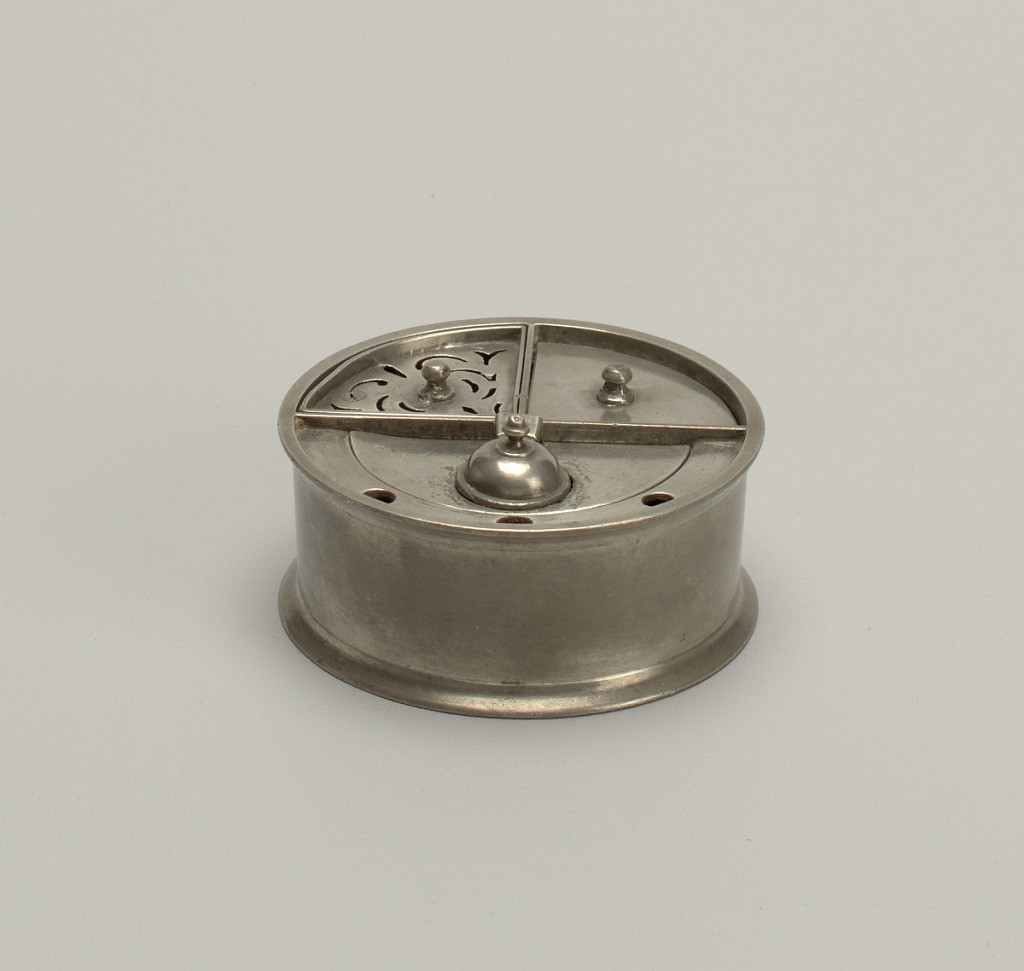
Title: Inkstand
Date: mid-19th century
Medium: Pewter
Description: Cylindrical inkstand divided into three parts consisting of removeable wedge-shaped sand caster with pierced top; wedge-shaped compartment with fitted, knoped lid; semi-circular inkwell with hinged dome cover; rim with semi-circular flange having three holes.